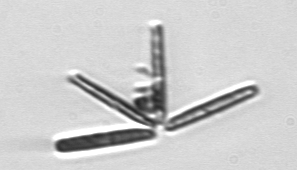
Label: Thalassionema